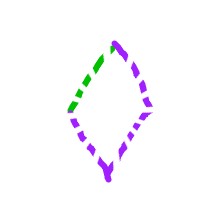
Shape: rhombus